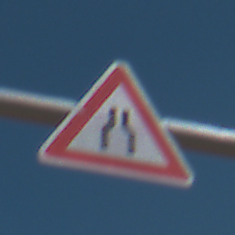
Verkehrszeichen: VerengteFahrbahn
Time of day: Midday
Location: Outdoor (Nature)
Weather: PartlyCloudy
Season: NotSpecified
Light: Natural